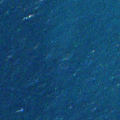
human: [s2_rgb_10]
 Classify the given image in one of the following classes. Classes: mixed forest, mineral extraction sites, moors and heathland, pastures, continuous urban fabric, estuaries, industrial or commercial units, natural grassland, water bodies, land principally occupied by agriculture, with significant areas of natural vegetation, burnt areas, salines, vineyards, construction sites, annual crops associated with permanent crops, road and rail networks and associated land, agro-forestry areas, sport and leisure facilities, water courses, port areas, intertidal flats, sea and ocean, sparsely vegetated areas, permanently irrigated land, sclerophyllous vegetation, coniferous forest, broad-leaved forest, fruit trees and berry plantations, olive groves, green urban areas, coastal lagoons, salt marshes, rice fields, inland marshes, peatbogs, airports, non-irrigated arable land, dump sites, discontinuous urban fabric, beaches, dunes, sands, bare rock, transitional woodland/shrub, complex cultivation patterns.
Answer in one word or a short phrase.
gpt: sea and ocean